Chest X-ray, AP view. Patient: 56 years old, sex M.
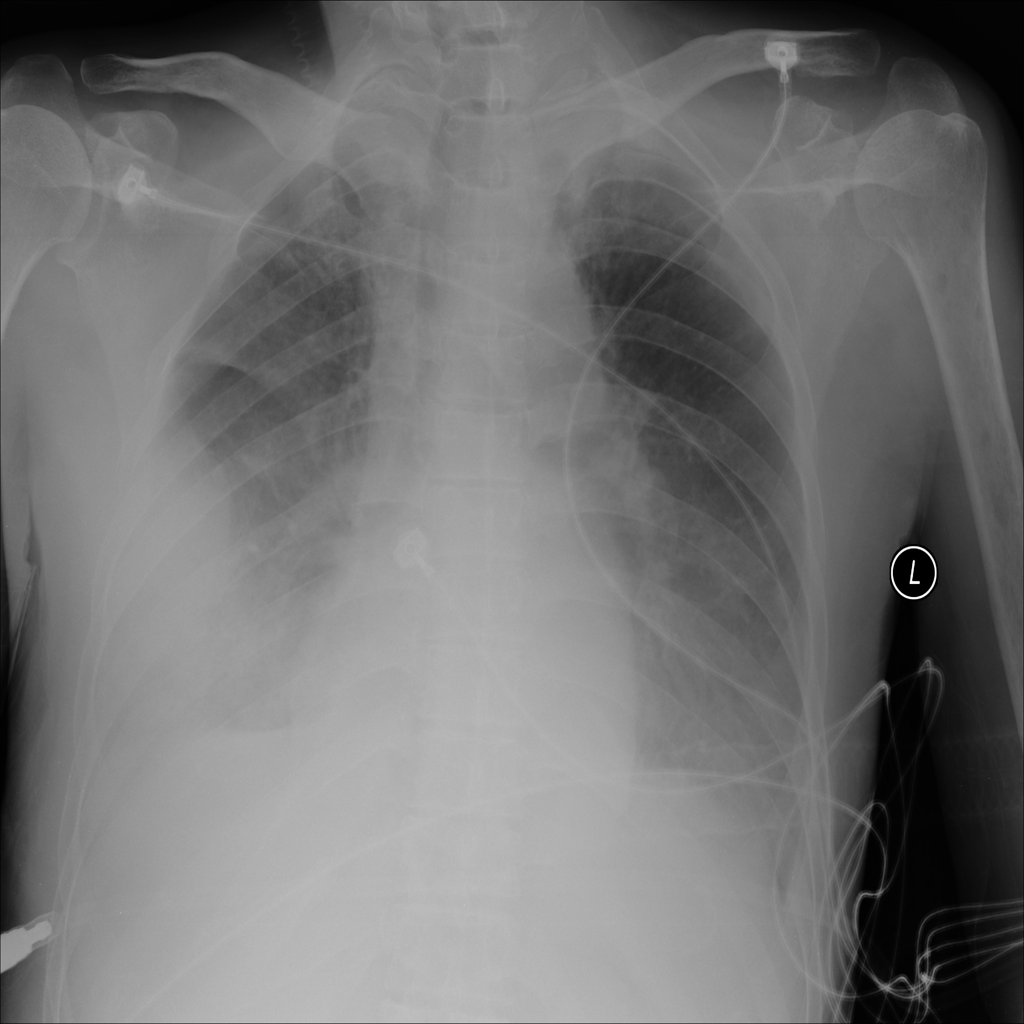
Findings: Consolidation, Effusion, Mass